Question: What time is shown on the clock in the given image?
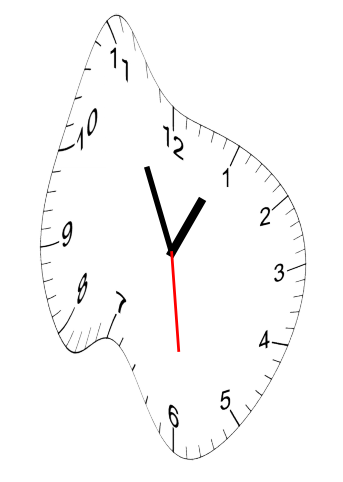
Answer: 12:55:29